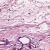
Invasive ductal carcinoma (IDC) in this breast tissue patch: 0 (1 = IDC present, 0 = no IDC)